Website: ulta-beauty
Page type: cross-sells
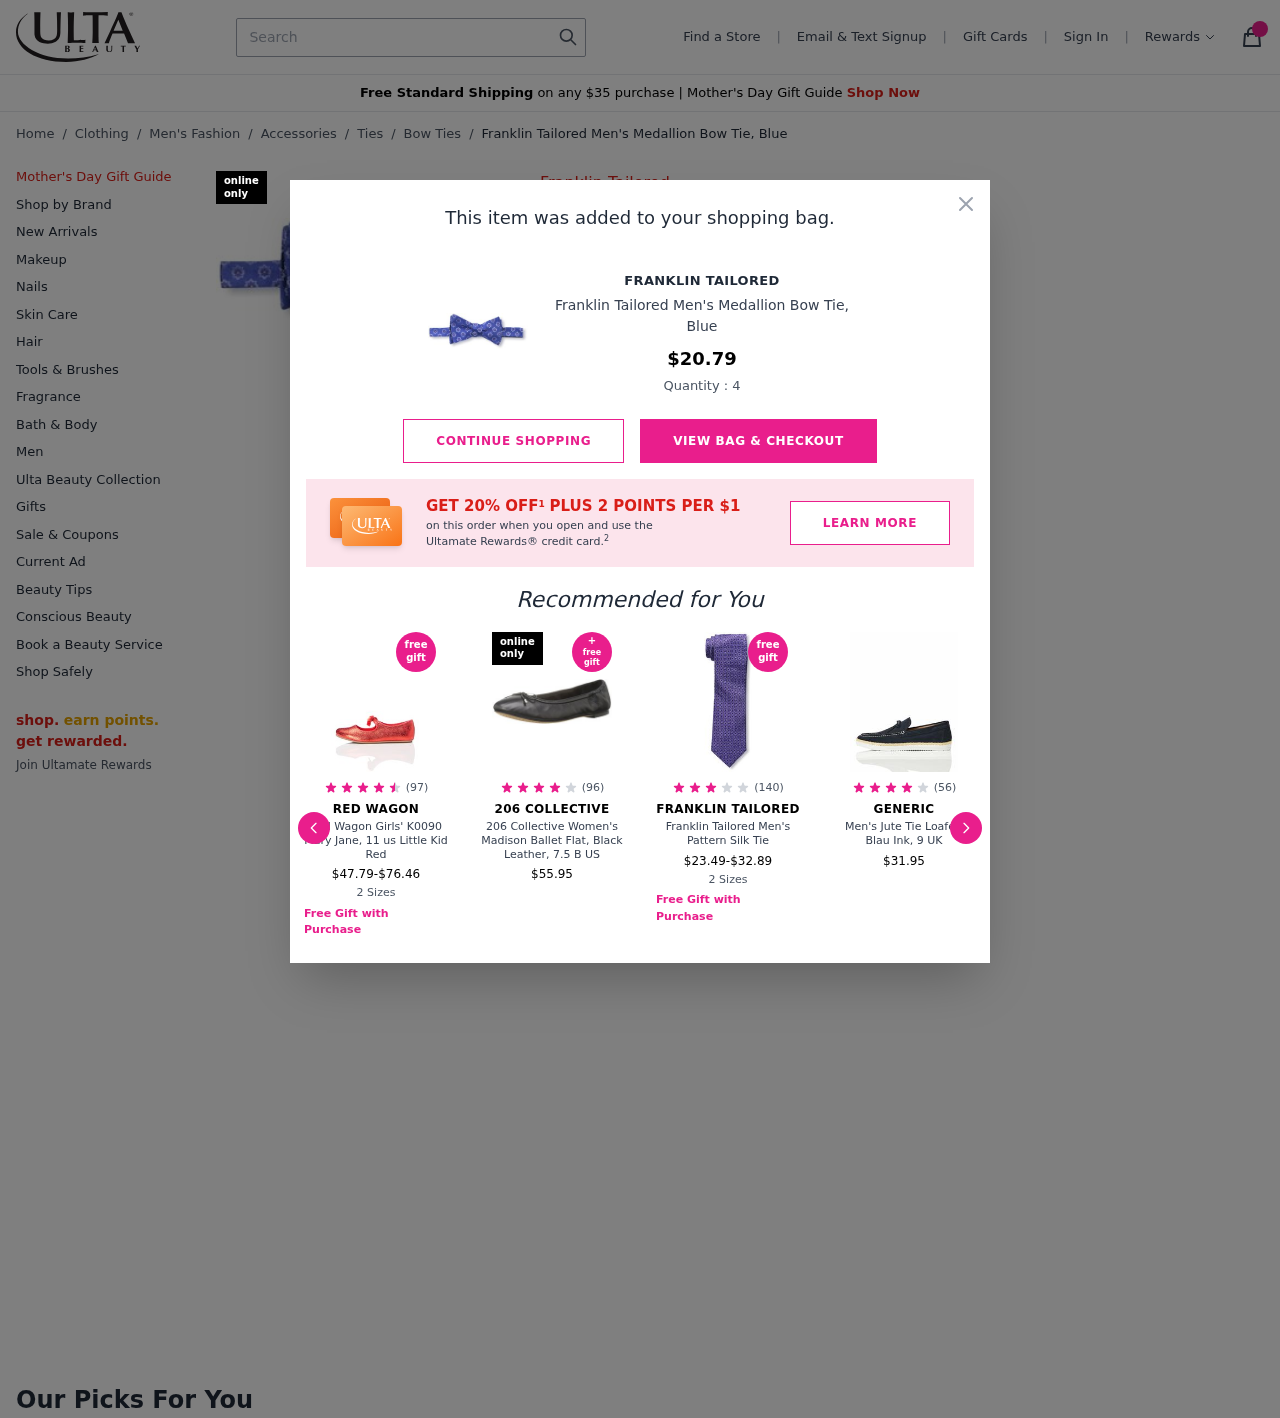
Product elements: key: PRODUCT1_BRAND
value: Franklin Tailored
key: PRODUCT1_BREADCRUMB
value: Clothing
Men's Fashion
Accessories
Ties
Bow Ties
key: PRODUCT1_NAME
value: Franklin Tailored Men's Medallion Bow Tie, Blue
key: PRODUCT1_QUANTITY
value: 4
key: PRODUCT2_BRAND
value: Red Wagon
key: PRODUCT2_NAME
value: Red Wagon Girls' K0090 Mary Jane, 11 us Little Kid Red
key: PRODUCT2_NUM_RATINGS
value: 97
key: PRODUCT2_PRICE
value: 47.79
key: PRODUCT2_RATING
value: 4.8
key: PRODUCT3_BRAND
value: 206 Collective
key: PRODUCT3_NAME
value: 206 Collective Women's Madison Ballet Flat, Black Leather, 7.5 B US
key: PRODUCT3_NUM_RATINGS
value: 96
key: PRODUCT3_PRICE
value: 55.95
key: PRODUCT3_RATING
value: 4
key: PRODUCT4_BRAND
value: Franklin Tailored
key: PRODUCT4_NAME
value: Franklin Tailored Men's Pattern Silk Tie
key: PRODUCT4_NUM_RATINGS
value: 140
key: PRODUCT4_PRICE
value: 23.49
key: PRODUCT4_RATING
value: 3.2
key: PRODUCT5_BRAND
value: Generic
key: PRODUCT5_NAME
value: Men's Jute Tie Loafer, Blau Ink, 9 UK
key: PRODUCT5_NUM_RATINGS
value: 56
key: PRODUCT5_PRICE
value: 31.95
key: PRODUCT5_RATING
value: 4.2
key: PRODUCT1_BRAND2
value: FRANKLIN TAILORED
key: PRODUCT1_NAME2
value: Franklin Tailored Men's Medallion Bow Tie, Blue
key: PRODUCT1_PRICE2
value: $20.79
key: PRODUCT2_PRICE_MAX
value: -$76.46
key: PRODUCT4_PRICE_MAX
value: -$32.89
Search elements: key: HEADER_SEARCH
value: Search